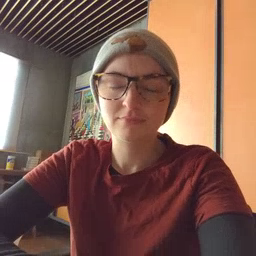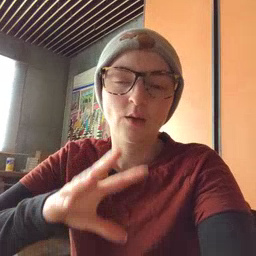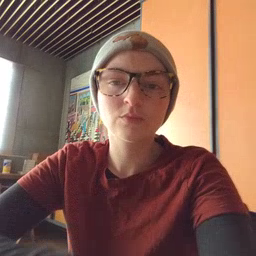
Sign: owie